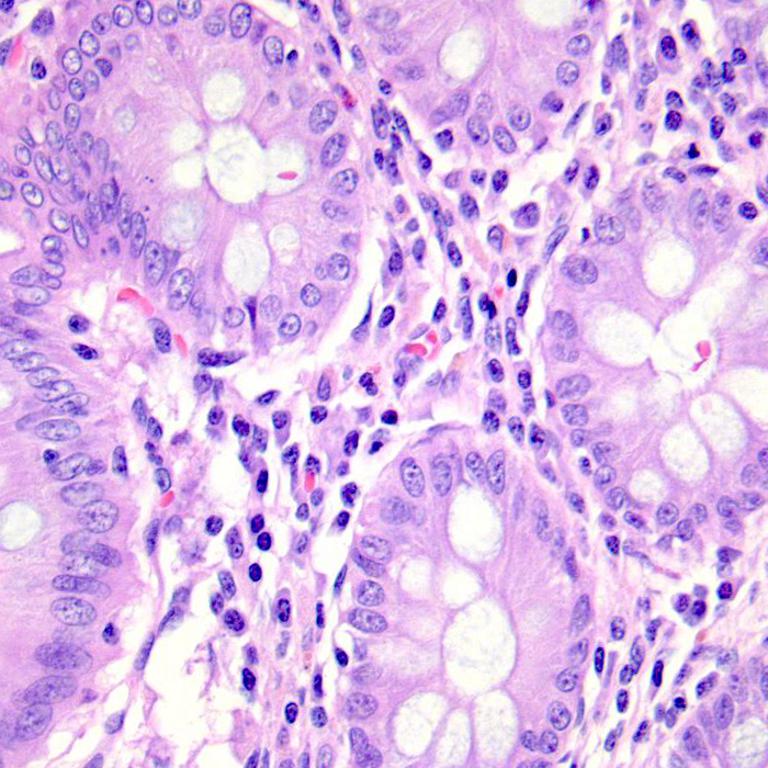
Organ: colon
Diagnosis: benign